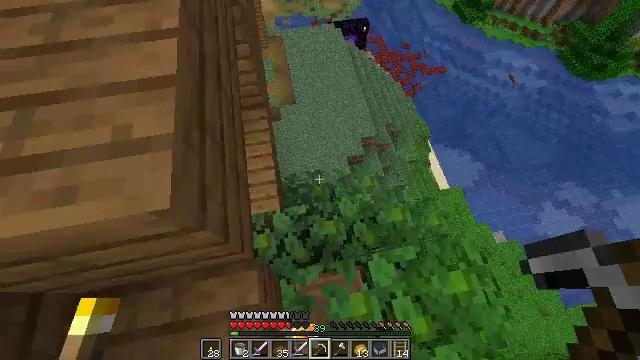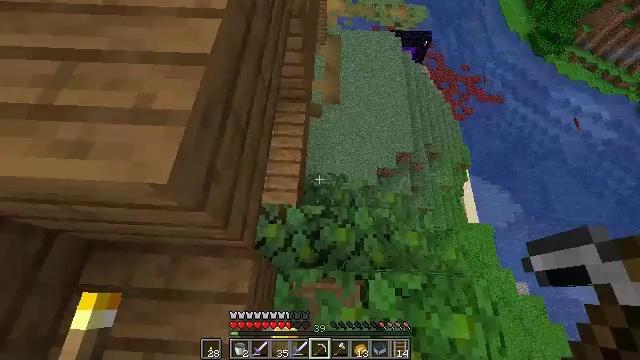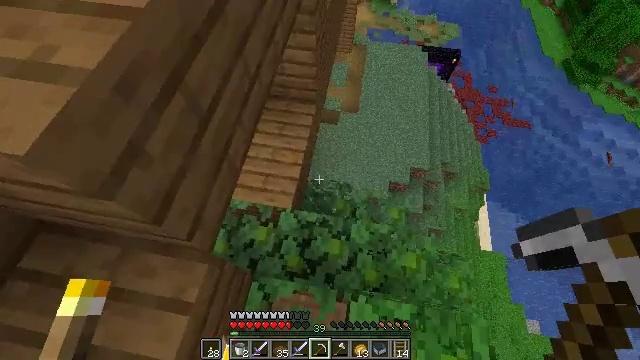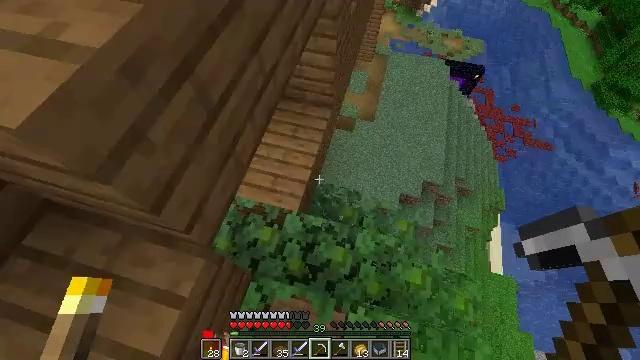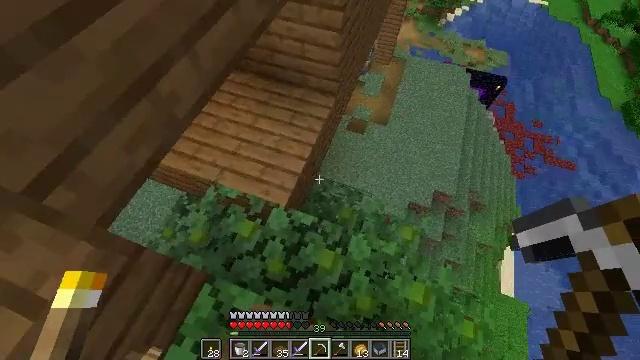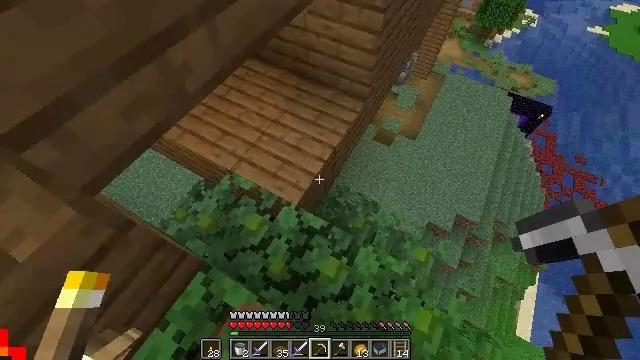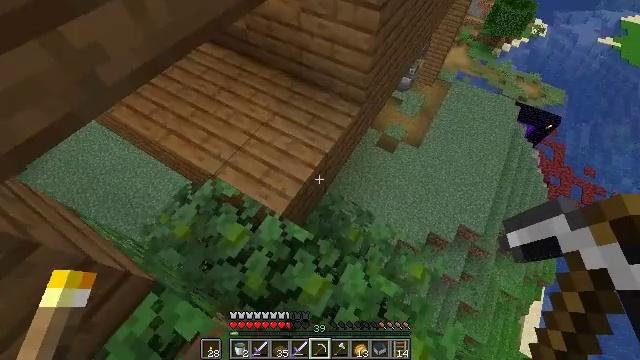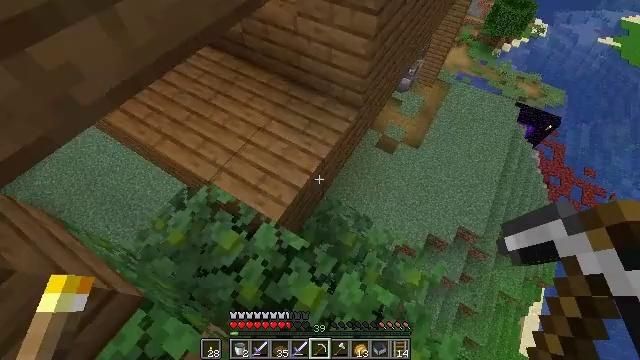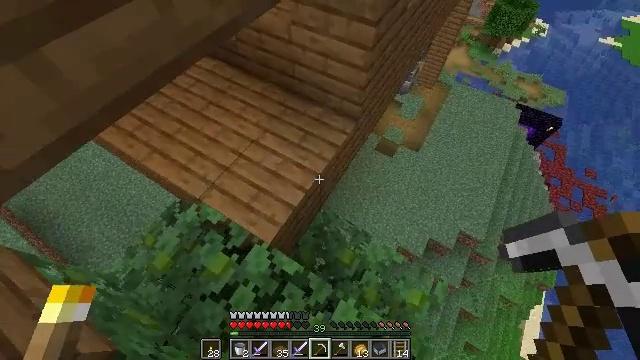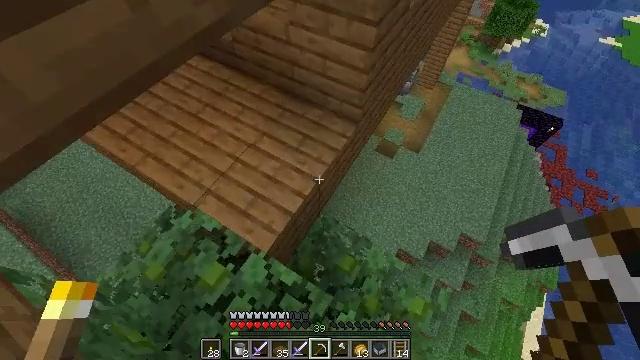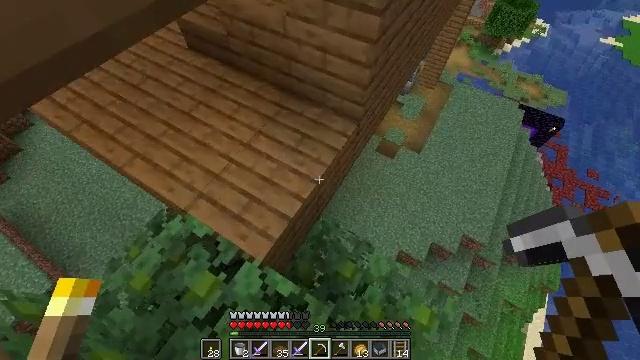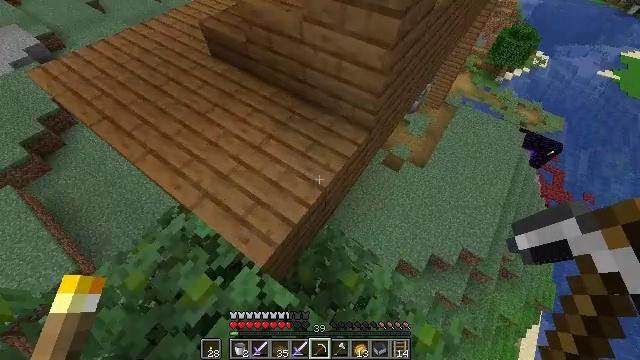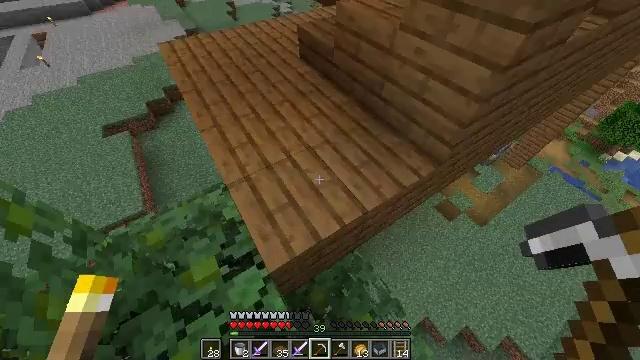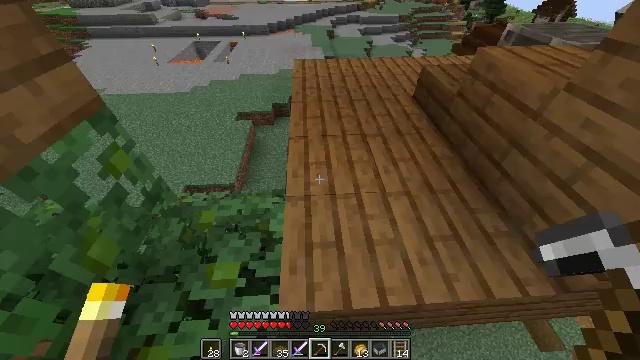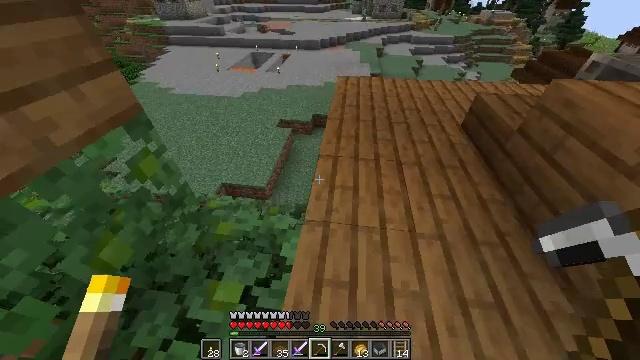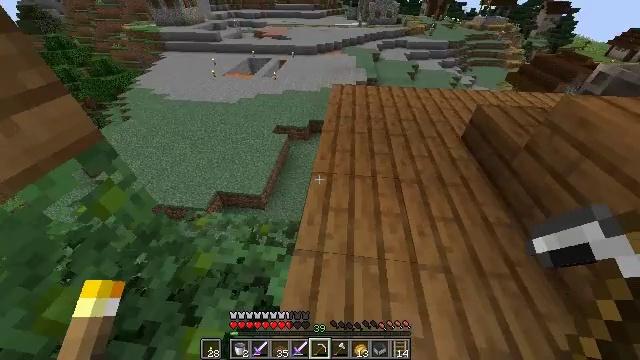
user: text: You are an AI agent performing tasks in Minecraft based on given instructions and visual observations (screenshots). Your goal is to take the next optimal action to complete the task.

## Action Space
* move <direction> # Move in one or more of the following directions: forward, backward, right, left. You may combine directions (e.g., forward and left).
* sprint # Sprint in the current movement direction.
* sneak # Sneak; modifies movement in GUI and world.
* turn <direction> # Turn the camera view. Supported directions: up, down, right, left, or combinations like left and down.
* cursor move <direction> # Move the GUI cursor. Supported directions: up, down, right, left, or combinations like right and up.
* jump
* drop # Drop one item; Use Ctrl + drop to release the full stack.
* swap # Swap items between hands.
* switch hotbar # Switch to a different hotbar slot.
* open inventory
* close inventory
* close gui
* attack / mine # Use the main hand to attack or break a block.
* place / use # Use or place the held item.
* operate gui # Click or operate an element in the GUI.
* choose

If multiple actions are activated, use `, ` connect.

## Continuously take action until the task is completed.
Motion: motion action
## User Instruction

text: Get an emerald by using the crafting table.
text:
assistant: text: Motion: move forward and move right, turn left
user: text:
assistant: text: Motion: move forward and move right, turn left and up
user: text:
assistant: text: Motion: move forward and move right, turn left and up
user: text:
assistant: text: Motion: move forward, turn left
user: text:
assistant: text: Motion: move forward, turn left and up
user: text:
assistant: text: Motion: move forward, turn left and up
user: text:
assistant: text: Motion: move forward
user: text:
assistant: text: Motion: move forward
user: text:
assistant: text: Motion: move forward, sprint
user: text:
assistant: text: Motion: move forward, sprint
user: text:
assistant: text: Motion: move forward, sprint, turn left and up
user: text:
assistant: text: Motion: move forward, turn left and up
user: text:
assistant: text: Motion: move forward, turn left and up
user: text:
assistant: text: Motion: move forward, sprint, turn left and up
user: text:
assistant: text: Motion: move forward, sprint, turn up
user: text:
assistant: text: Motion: move forward, sprint, turn up
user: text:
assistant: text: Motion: move forward, sprint, turn right and up
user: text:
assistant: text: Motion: move forward, turn right and up
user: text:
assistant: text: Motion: move forward, turn right and up
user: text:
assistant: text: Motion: move forward, turn right
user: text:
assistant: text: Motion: move forward, sprint, turn right
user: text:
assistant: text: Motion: move forward, sprint, turn right
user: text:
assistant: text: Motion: move forward, sprint, turn right
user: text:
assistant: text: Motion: move forward
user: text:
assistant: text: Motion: move forward
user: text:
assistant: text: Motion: move forward, sprint
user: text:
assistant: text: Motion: move forward, sprint
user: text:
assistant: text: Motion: move forward, sprint
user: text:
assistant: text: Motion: move forward, sprint, turn right
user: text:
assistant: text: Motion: move forward, turn right